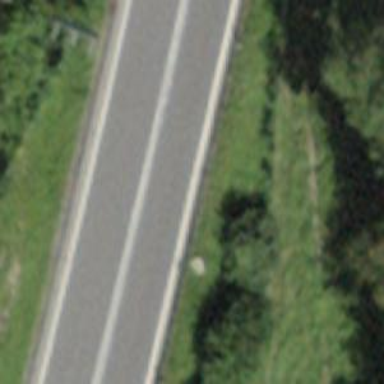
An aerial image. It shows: Asphalt trunk motorway.